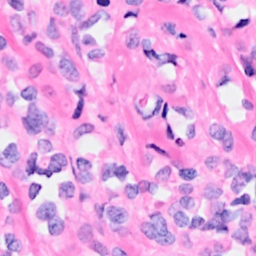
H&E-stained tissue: Breast